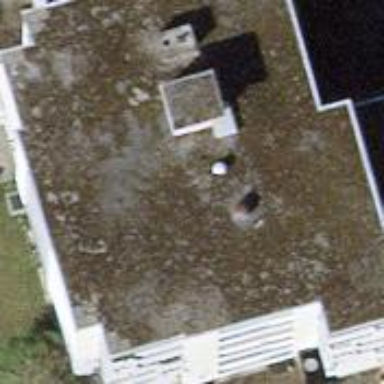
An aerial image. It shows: Flat-roofed apartment building.